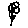
Label: flower